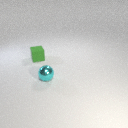
small cyan metal sphere to the right of small green rubber cube